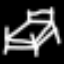
Label: bed